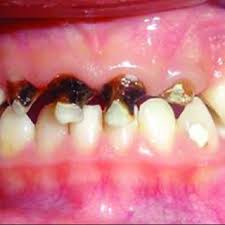
Condition: Caries